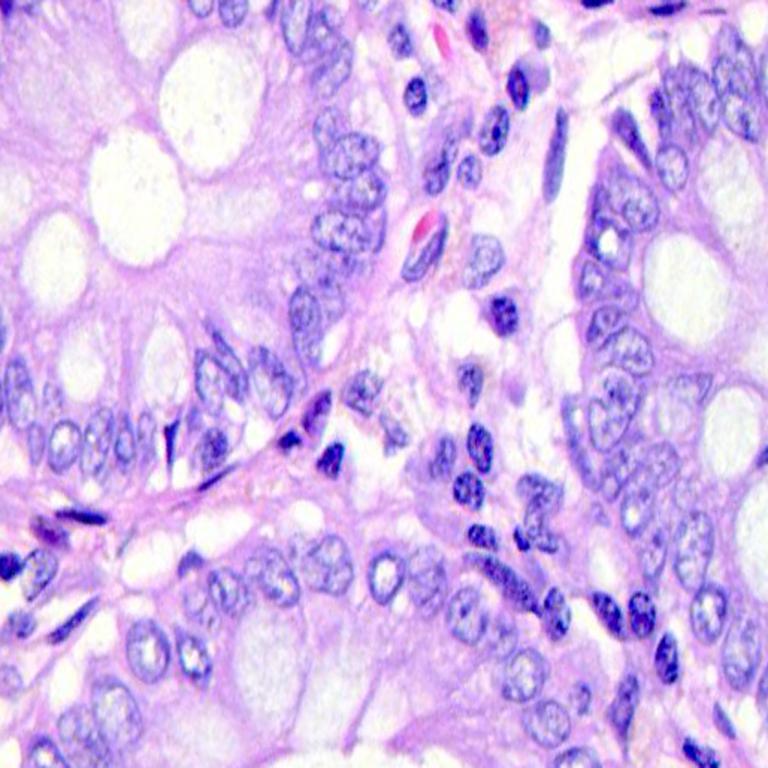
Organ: colon
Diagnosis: benign